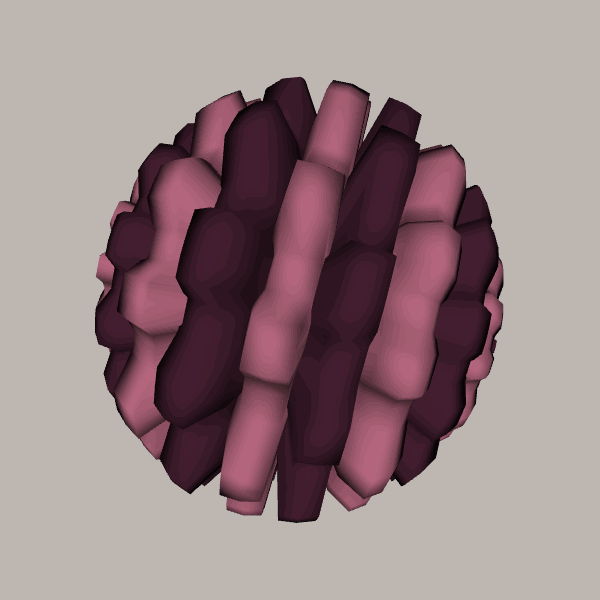
Background: light